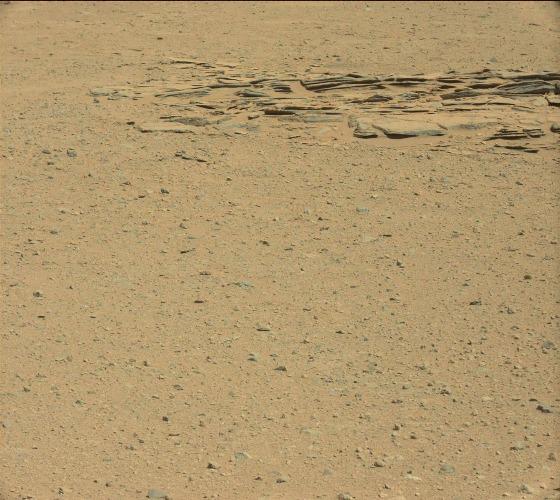
Terrain classes present: Bedrock, Gravel / Sand / Soil